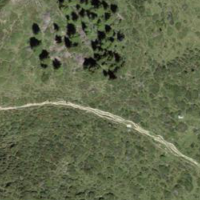
EUNIS habitat code: 26
Species observed at this site:
Parnassia palustris